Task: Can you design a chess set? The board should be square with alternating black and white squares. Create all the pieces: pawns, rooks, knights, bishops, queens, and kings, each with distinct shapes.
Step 2321:
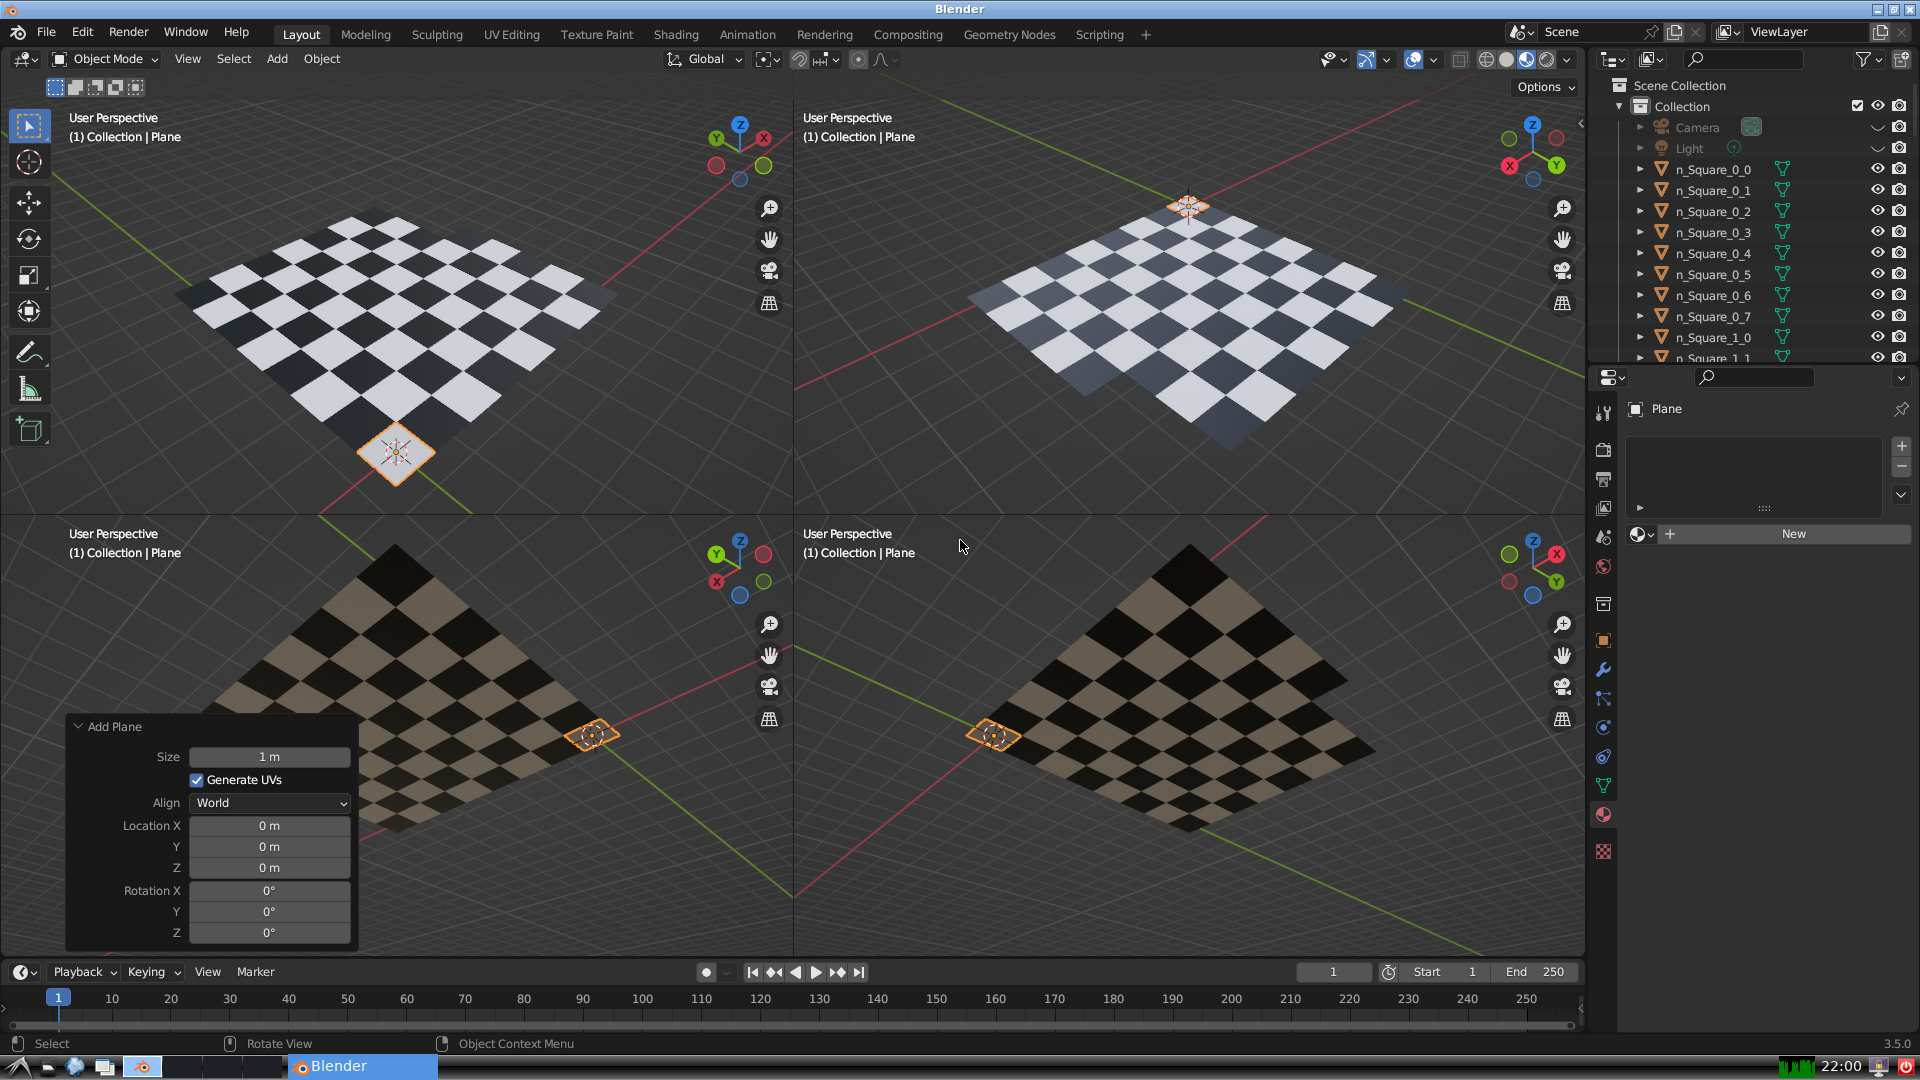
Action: {"mouse_move": [270, 826]}